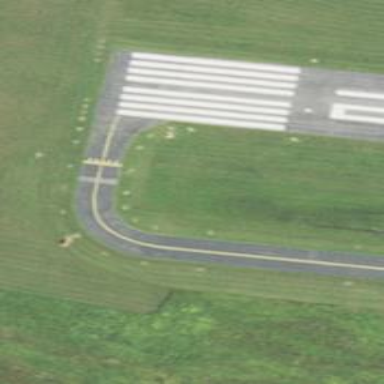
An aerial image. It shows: Image of taxiway at airport.